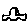
Label: car